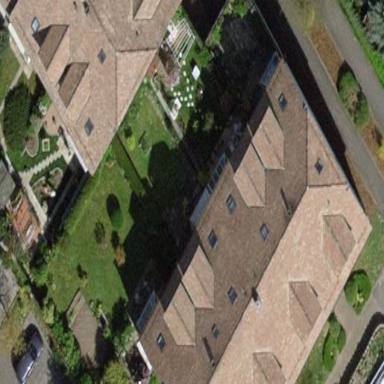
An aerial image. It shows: Garden enclosed by fence.